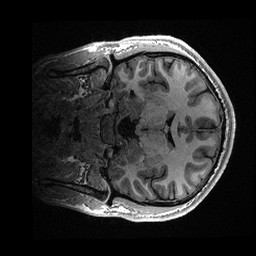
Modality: T1w
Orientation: coronal
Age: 20
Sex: male
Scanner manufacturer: ge
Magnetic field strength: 3 T
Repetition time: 0.006952 s
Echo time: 0.00292 s